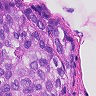
Metastatic tissue present: yes